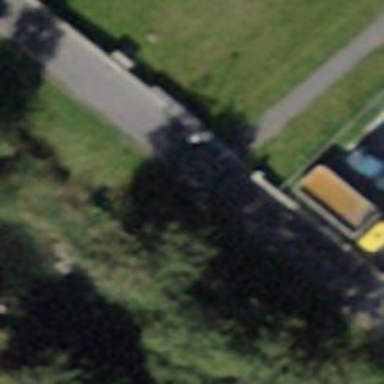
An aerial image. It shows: Bollard barrier.